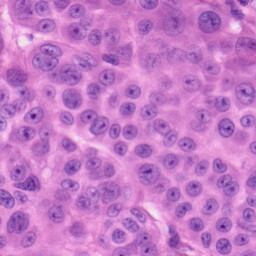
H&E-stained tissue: Skin